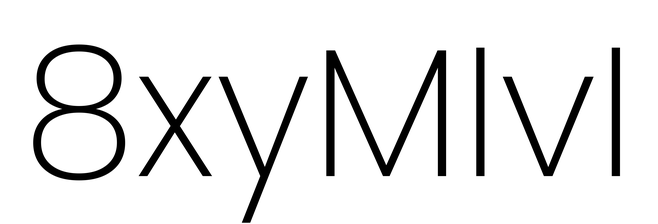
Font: Poppins-ExtraLight